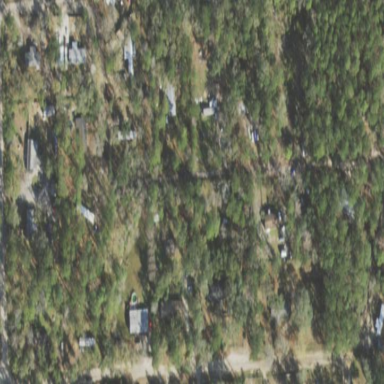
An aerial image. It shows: Residential area known as trailer park.